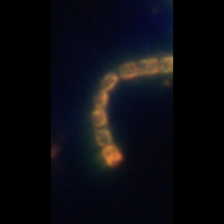
Taxon: Chaetoceros
Group: Diatoms